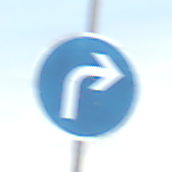
Verkehrszeichen: VorgeschriebeneFahrtrichtungRechts
Umgebung: Outdoor, Nature
Tageszeit: SunriseSunset
Wetter: PartlyCloudy
Licht: Natural
Jahreszeit: NotSpecified
Kontrast: LowContrast